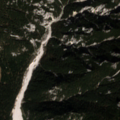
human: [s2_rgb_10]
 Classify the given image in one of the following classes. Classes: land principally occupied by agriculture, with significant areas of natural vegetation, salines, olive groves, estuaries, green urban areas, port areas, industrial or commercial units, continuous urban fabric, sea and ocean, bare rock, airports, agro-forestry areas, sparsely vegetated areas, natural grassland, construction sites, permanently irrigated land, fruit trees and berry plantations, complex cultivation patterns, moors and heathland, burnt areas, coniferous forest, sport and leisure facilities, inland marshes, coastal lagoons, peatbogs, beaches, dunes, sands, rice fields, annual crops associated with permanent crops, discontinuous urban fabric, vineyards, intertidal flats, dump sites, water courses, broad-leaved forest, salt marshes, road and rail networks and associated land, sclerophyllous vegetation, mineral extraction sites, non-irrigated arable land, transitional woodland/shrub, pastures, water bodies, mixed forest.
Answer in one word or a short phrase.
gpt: coniferous forest, mixed forest, moors and heathland, sparsely vegetated areas